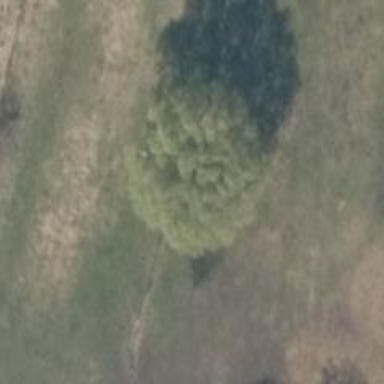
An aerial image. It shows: Deciduous tree with broadleaved leaves.